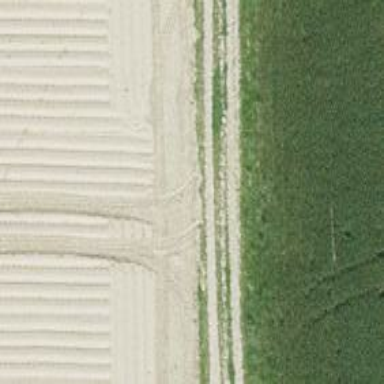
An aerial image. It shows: Agricultural track with grade2 tracktype.